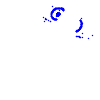
Particle: electron